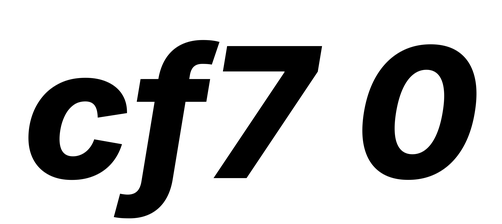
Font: Inter-Italic_ExtraBold_Italic